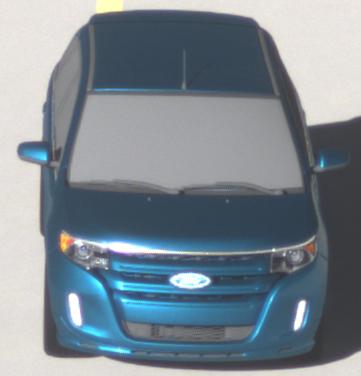
Make: Ford
Model: Edge
Detailed model: Gen. 1 Facelift
Model produced from: 2010
Model produced until: 2015
Doors: 5
Color: blue
Road condition: dry road
Daytime: morning or afternoon
Contrast: high contrast